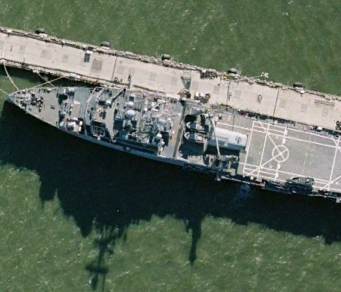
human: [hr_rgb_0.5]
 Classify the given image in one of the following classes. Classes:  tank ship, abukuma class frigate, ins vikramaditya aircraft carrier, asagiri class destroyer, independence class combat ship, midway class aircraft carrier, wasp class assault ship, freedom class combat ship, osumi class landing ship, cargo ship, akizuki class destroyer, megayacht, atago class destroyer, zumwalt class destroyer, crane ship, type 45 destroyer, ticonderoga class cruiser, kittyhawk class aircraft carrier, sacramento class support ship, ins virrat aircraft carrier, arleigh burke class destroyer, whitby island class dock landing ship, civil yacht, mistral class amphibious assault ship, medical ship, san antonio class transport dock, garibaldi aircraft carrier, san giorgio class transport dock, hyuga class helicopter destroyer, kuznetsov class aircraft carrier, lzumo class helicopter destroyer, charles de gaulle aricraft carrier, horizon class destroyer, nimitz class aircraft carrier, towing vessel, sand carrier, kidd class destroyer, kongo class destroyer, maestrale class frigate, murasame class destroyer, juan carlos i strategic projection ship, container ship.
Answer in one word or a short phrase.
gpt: Whitby Island class dock landing ship